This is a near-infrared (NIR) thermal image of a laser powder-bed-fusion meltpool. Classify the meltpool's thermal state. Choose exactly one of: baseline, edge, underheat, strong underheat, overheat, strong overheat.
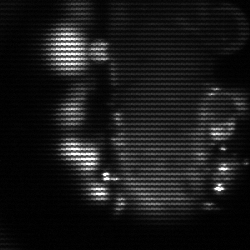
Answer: strong underheat